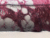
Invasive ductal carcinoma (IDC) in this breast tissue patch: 0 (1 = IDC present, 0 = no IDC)